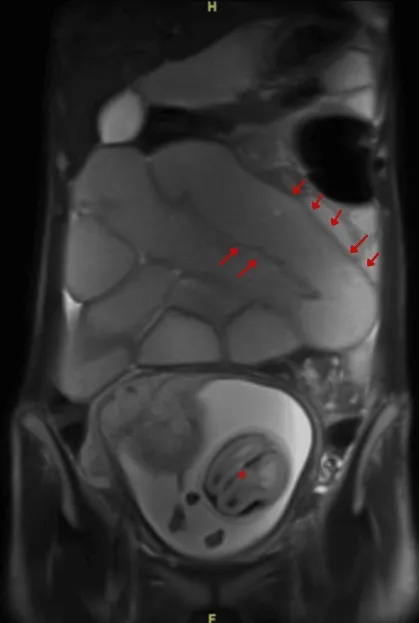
MRI of the abdomen without IV contrast showed a dilated small bowel reaching 6.4 cm (highlighted by the red arrows) and a fetus (marked by an asterisk).
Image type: radiology (mri)